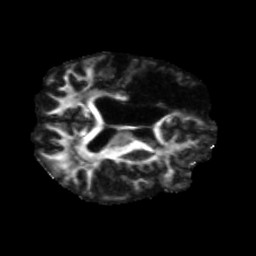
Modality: FA
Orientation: axial
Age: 60
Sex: male
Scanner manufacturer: siemens
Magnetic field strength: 3 T
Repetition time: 5.47 s
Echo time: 0.0854 s